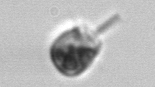
Label: Balanion